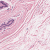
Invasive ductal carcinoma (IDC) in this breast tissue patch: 0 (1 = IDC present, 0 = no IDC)